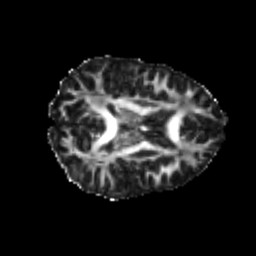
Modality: FA
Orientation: axial
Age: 20
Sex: female
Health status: healthy
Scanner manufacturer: philips
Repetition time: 7.386 s
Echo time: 0.08599 s